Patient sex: M
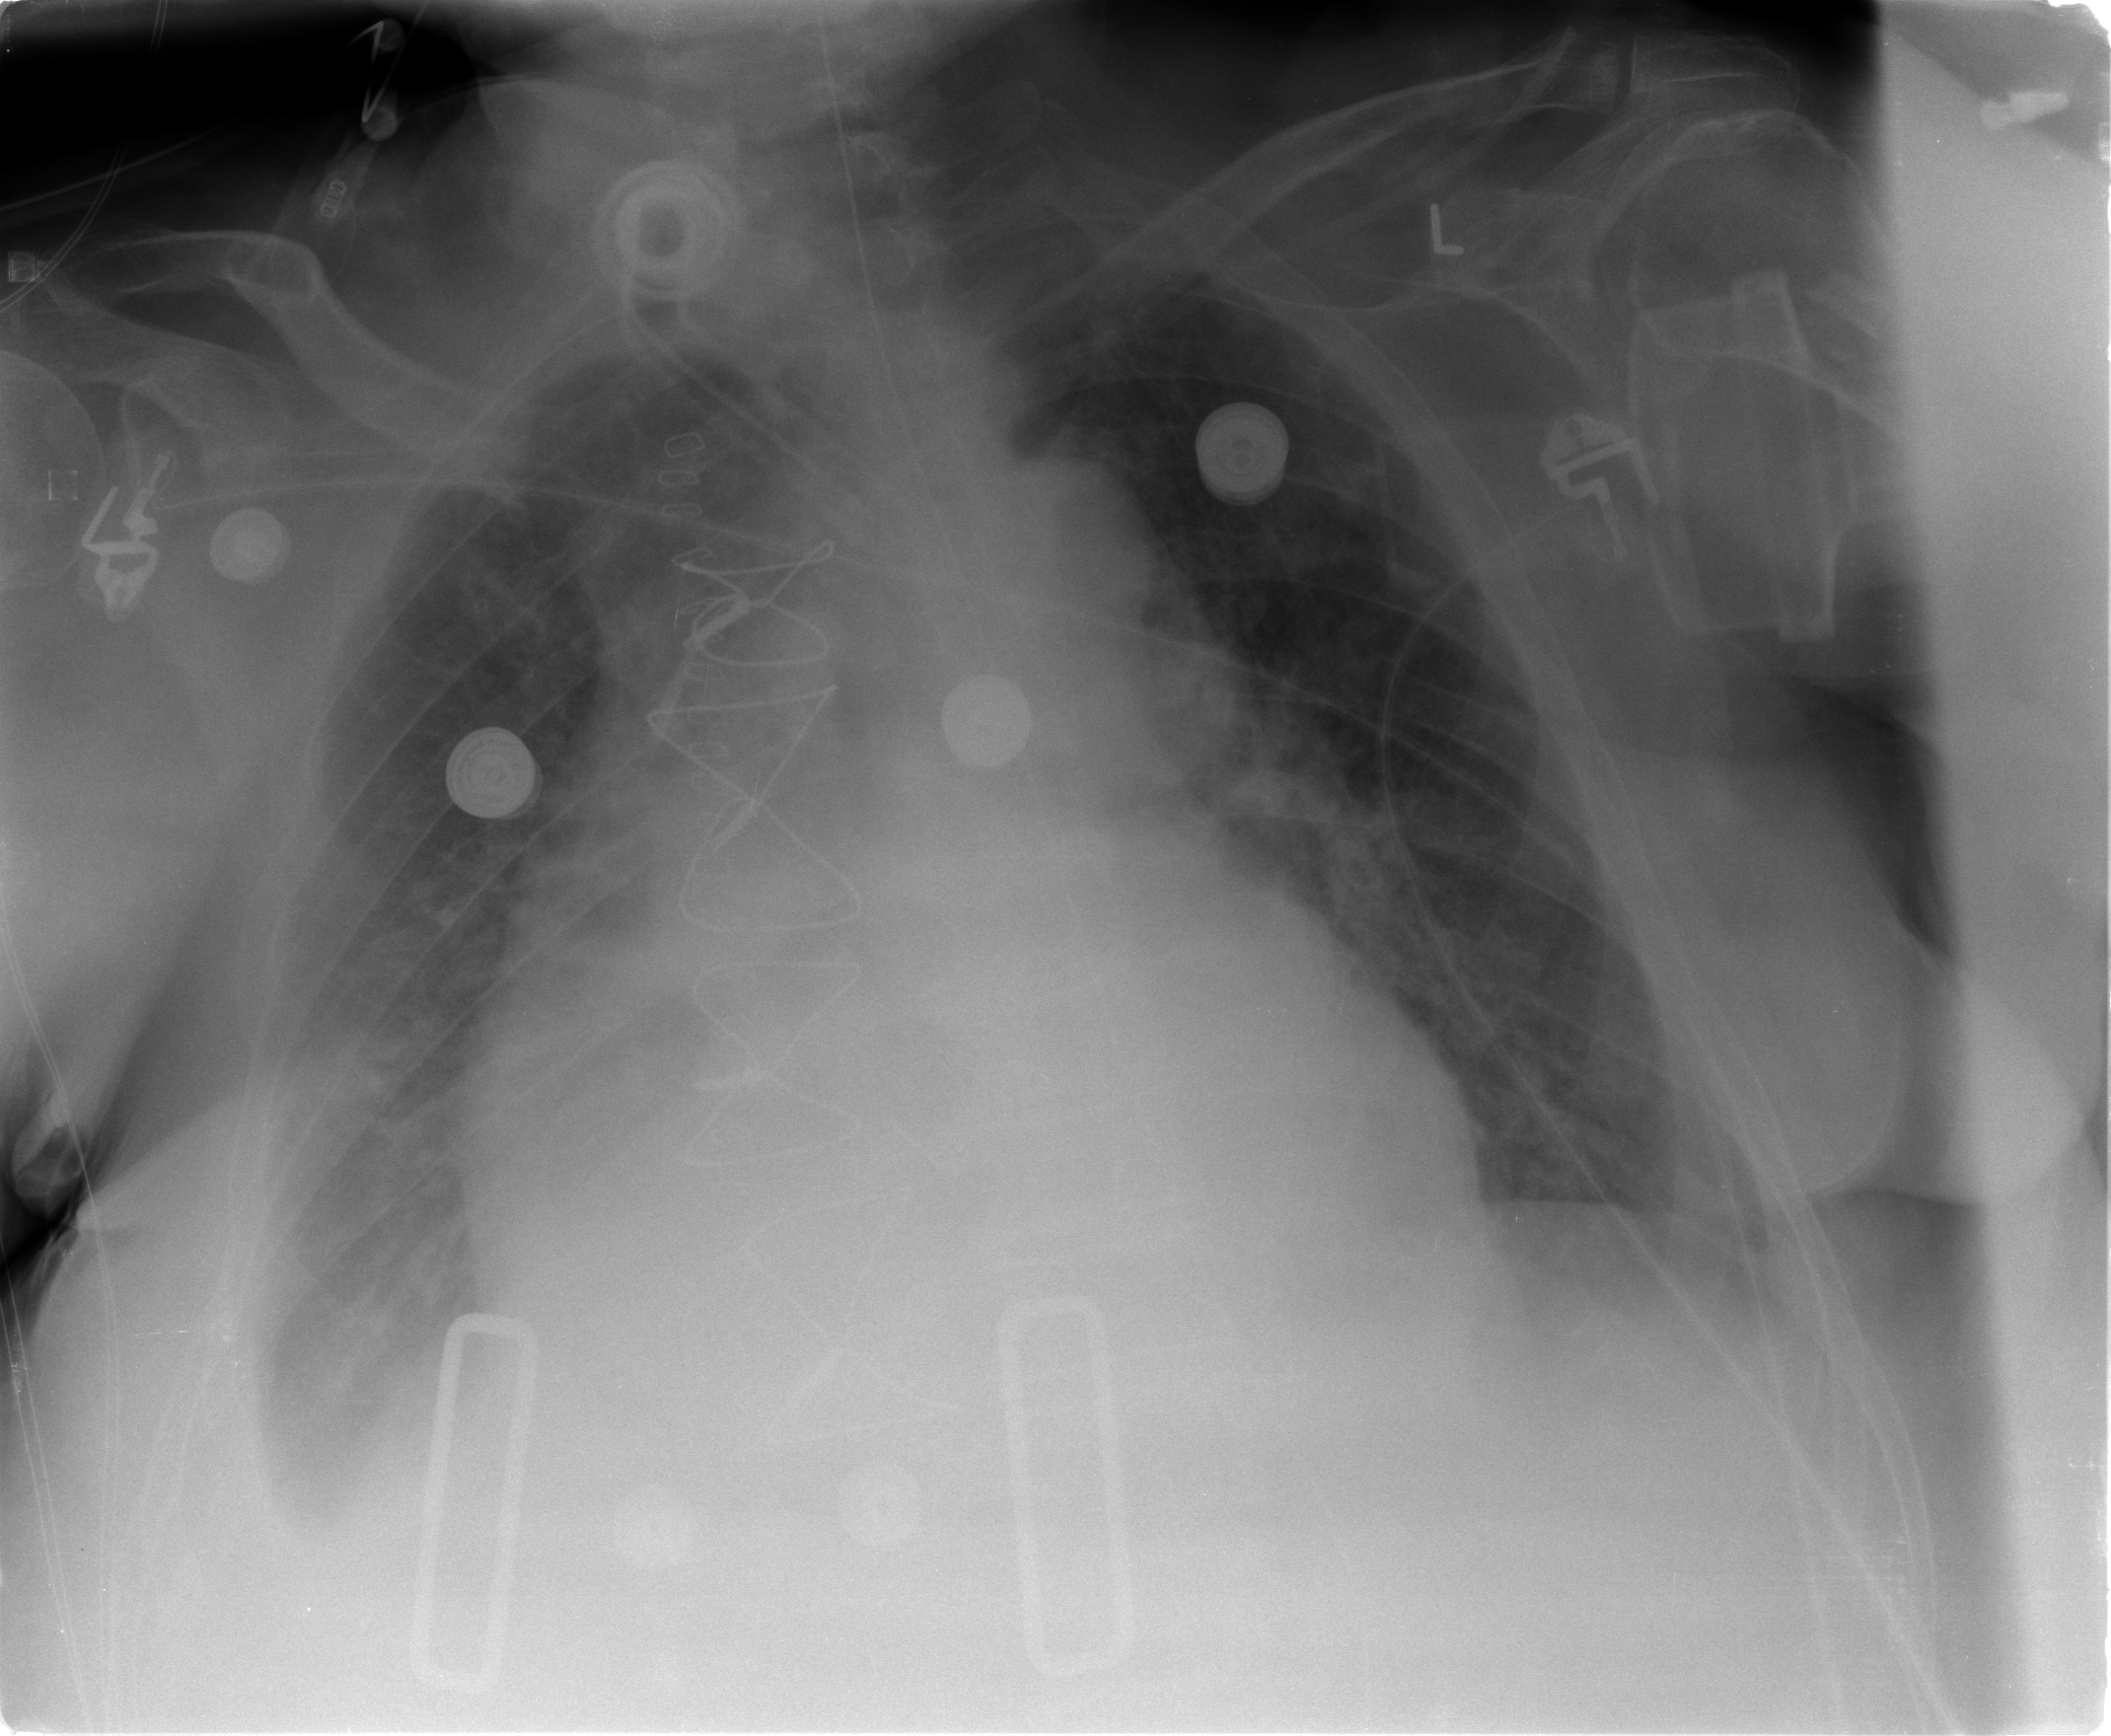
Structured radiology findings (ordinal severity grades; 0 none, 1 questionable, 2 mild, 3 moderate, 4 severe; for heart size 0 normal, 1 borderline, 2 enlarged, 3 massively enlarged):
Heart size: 3
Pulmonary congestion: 2
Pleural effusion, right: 2
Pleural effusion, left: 1
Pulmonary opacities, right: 0
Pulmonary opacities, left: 0
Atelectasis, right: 2
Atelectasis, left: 2